Question: I'm trying to get all of the records in my database for the next week.
Here is the query I'm using, but it's producing 0 results
'''
SELECT * FROM snip WHERE WEEKOFYEAR(init_visit_start)=WEEKOFYEAR(NOW());
'''
Here is a small data example:

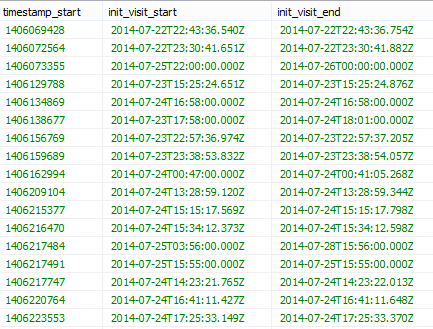
Answer: <URL>
'''
SELECT * FROM snip WHERE YEARWEEK(init_visit_start) = YEARWEEK(NOW()) + 1;
'''